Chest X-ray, PA view. Patient: 44 years old, sex M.
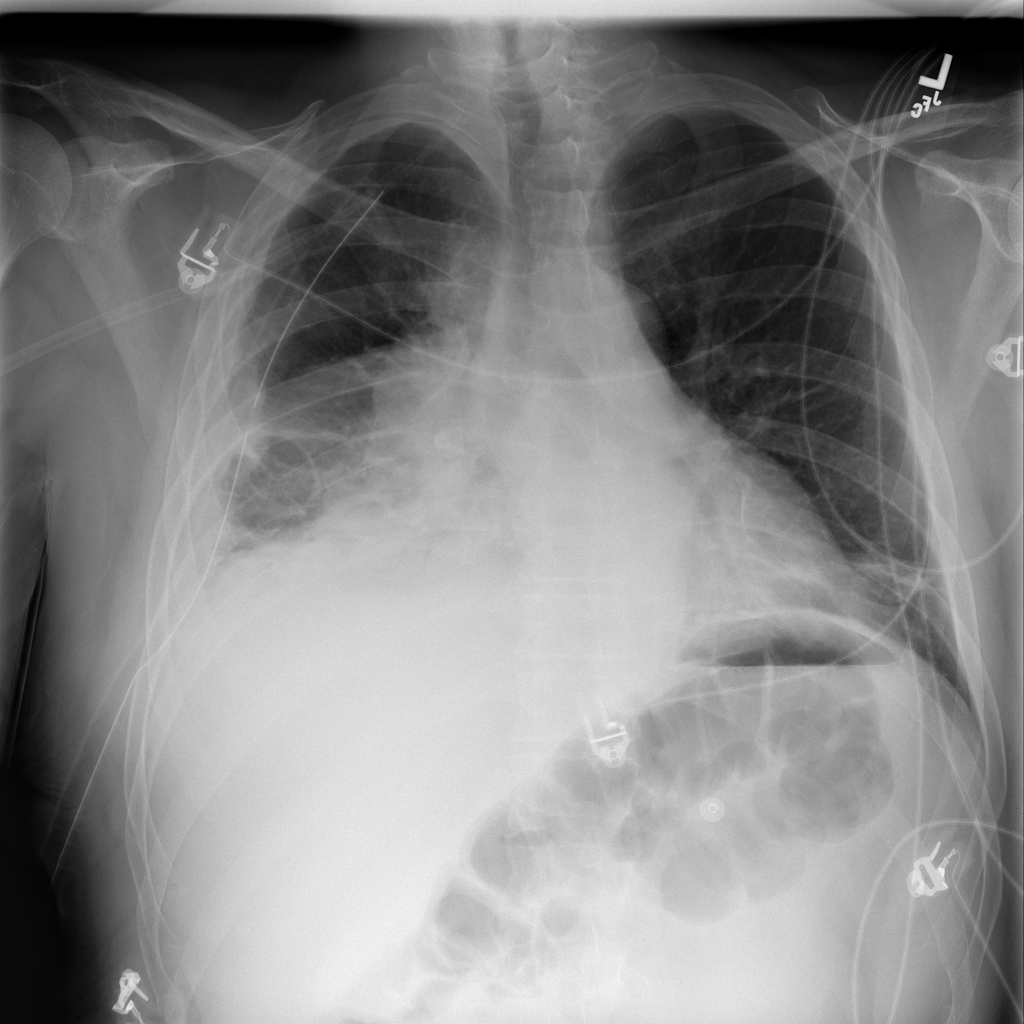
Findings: Atelectasis